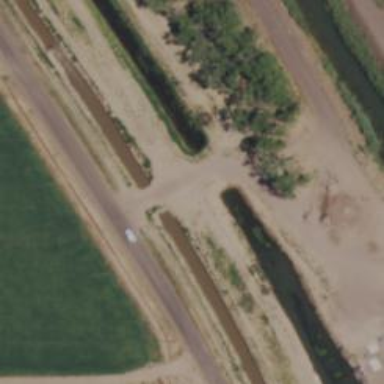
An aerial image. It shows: Culvert underpass for canal.